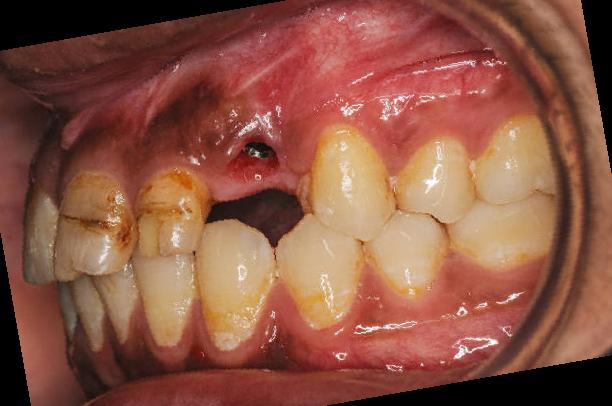
Condition: Gingivitis